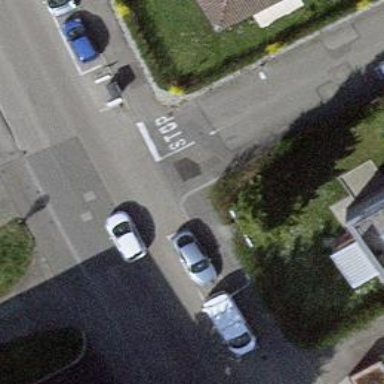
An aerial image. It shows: Unmarked crossing on asphalt footway.